Field crop: maize
Growth stage: 1
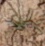
Species: lolium